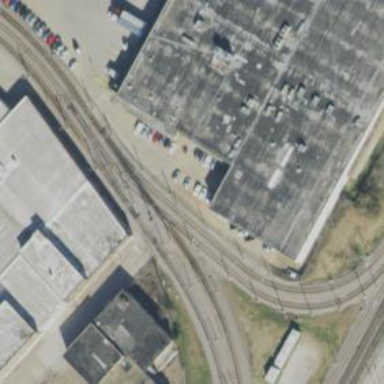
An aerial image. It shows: Light rail siding with electrified contact lines.